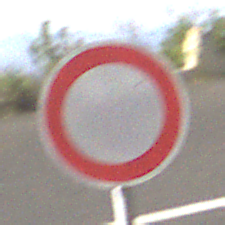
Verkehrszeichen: VerbotFahrzeugeAllerArt
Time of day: MorningAfternoon
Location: Outdoor (RoadRail)
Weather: PartlyCloudy
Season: NotSpecified
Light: Natural